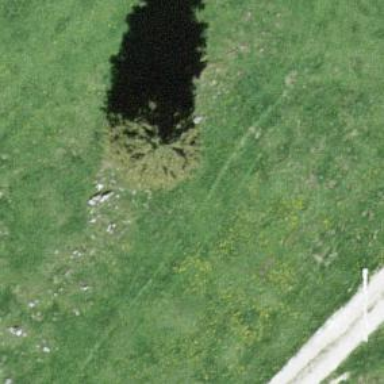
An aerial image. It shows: Needle-leaved tree in its natural environment.